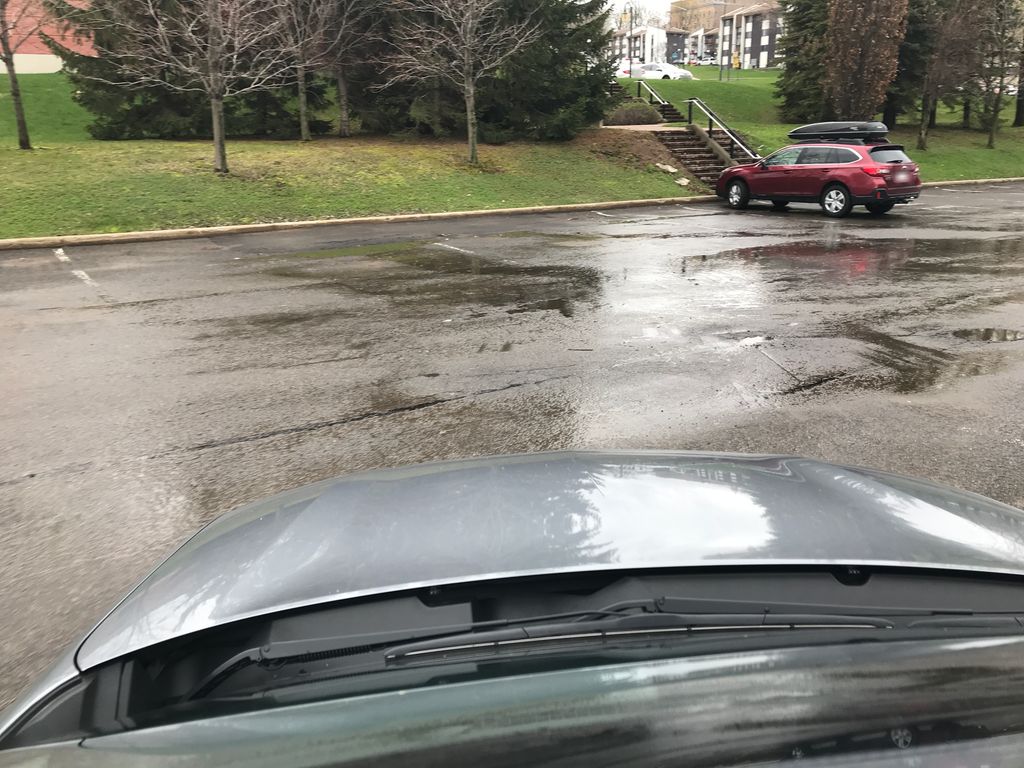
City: quebec_city